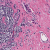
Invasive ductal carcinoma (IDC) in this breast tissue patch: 0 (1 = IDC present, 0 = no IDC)